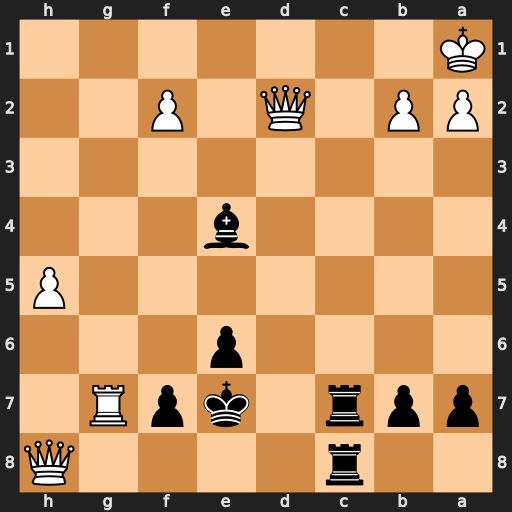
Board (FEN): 2r4Q/ppr1kpR1/4p3/7P/4b3/8/PP1Q1P2/K7
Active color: b
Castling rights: -
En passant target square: -
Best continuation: Rc1+ Qxc1 Rxc1#